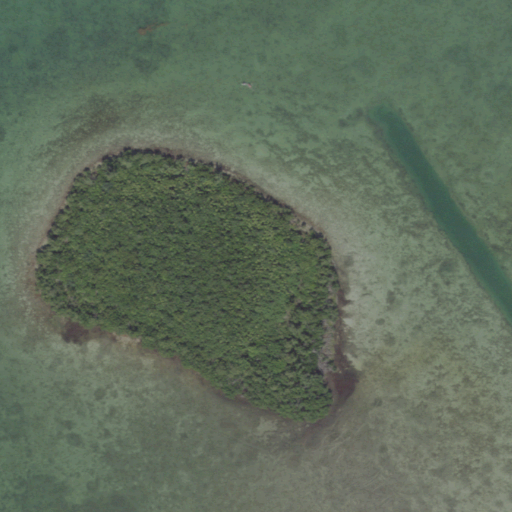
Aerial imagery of island in Florida named Shands Key containing open water, woody wetlands, and herbaceous wetlands